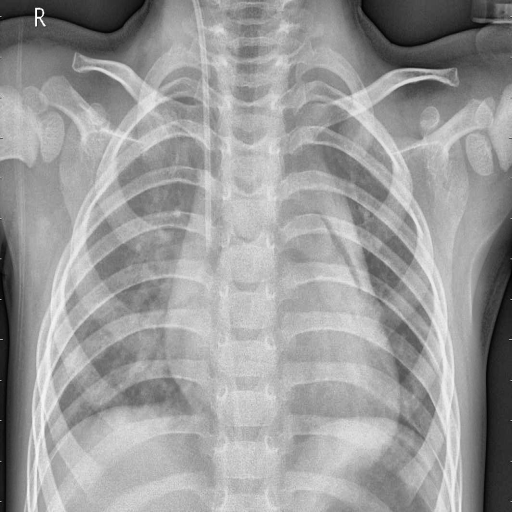
Finding: PNEUMONIA